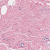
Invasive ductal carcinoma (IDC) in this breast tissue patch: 0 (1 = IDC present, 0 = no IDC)